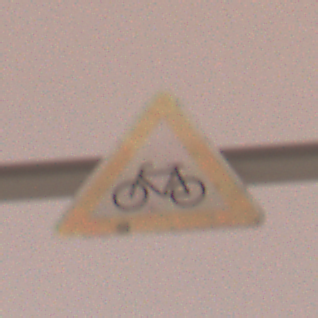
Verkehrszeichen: RadverkehrRechts
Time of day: Night
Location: Outdoor (Urban)
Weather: Overcast
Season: Winter
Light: Artificial